This continuous-wavelet-transform scalogram was computed from a bearing vibration snapshot. Diagnose the bearing from this image, choosing from: normal, inner_race, outer_race, ball.
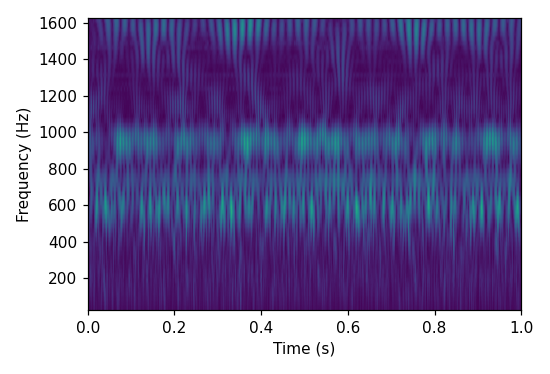
Answer: normal